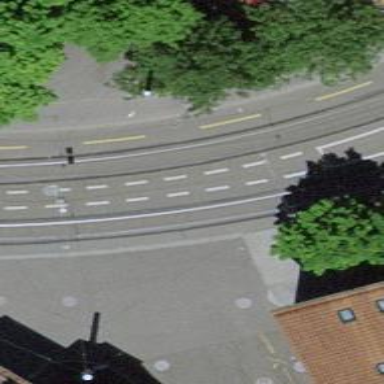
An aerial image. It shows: Tram level crossing on the railway.